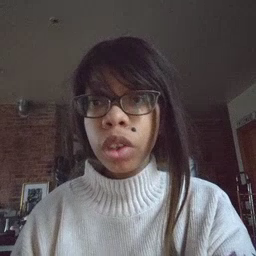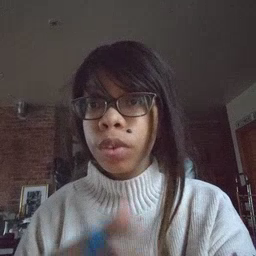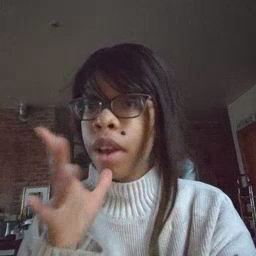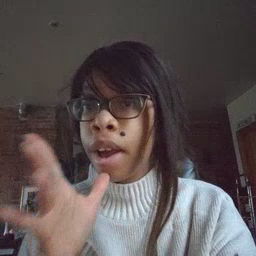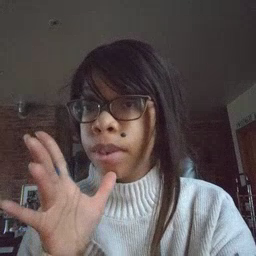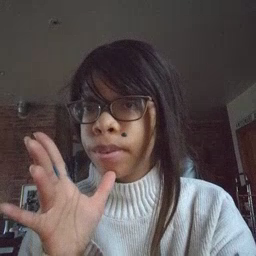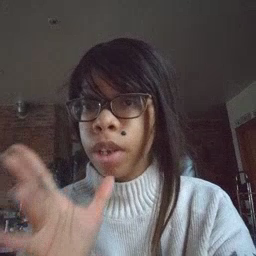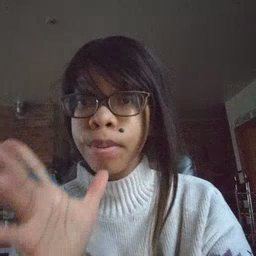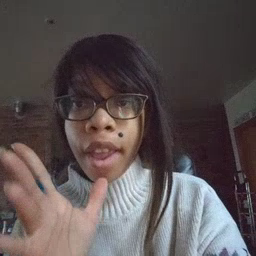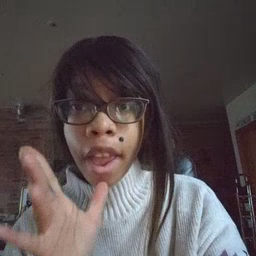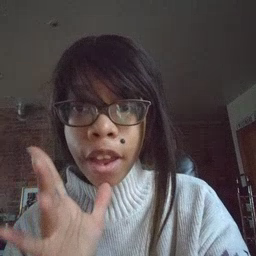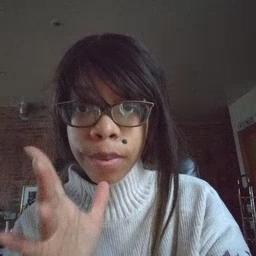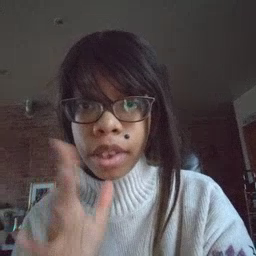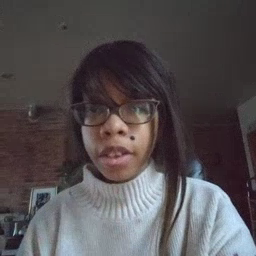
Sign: mom